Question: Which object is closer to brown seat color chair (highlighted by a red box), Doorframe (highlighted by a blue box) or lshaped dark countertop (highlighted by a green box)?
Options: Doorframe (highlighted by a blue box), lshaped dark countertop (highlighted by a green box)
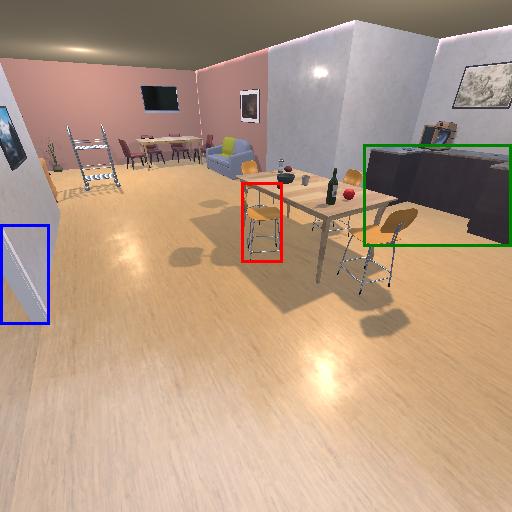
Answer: Doorframe (highlighted by a blue box)